Question: I think the correct answer is "just open it" but I can't because of this error message:

I'm using VS 2010 '10.0.40219.1 SP1Rel'. Is there something I have to install to get it to open solutions that use 'vdproj' files?
(changing over to a Wix file is not an option)
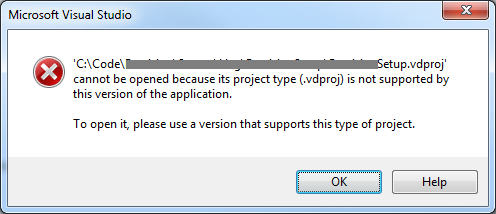
Answer: The solution to this was to re-install Visual Studio 2010. Lame, but it worked. I looked for a config utility for the VS2010 install (the usual Repair, Remove, Configure dialog) but couldn't find it.